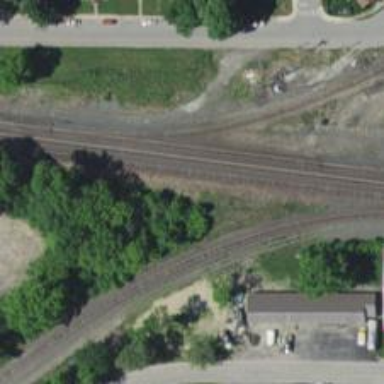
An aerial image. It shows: Railway junction.